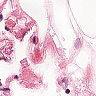
Metastatic tissue present: no